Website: slack
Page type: review-order
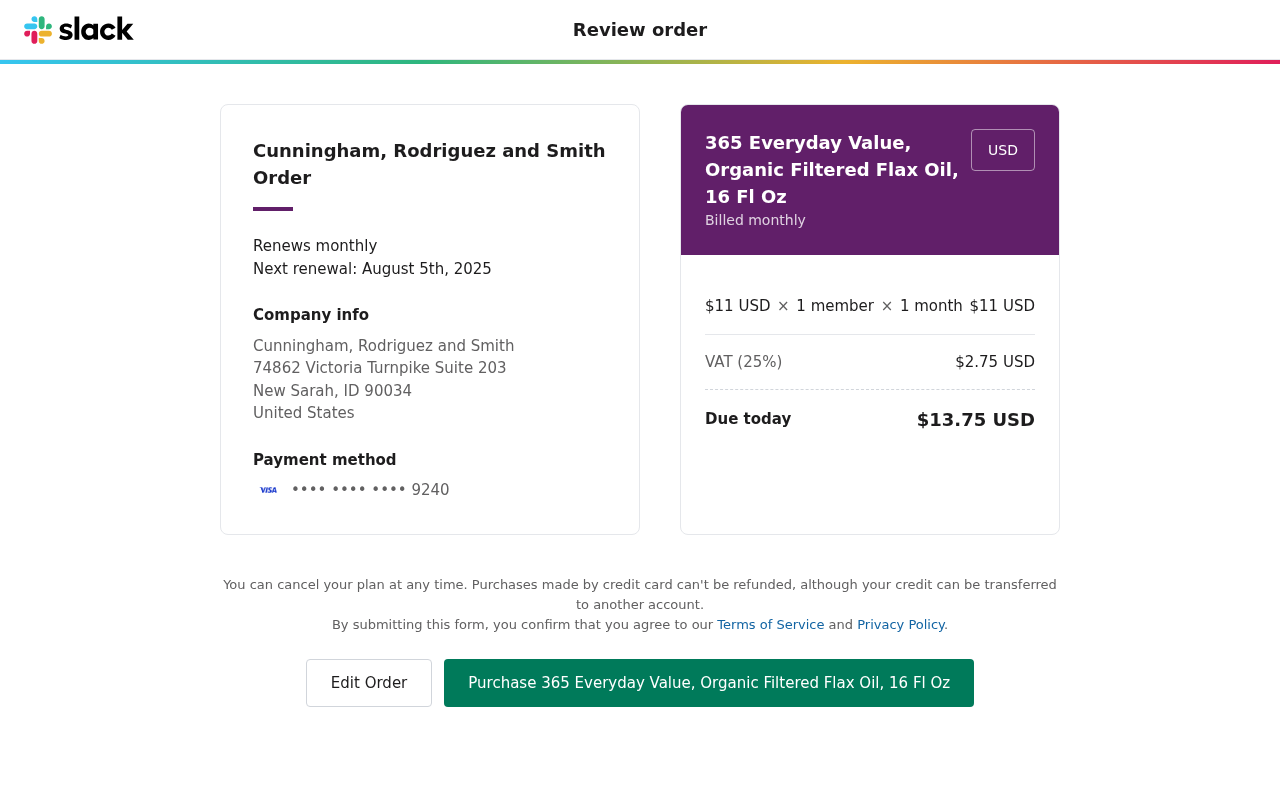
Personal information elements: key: PII_CARD_LAST4
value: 9240
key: PII_CITY_STATE_ZIP
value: New Sarah, ID 90034
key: PII_COMPANY
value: Cunningham, Rodriguez and Smith
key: PII_COUNTRY
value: United States
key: PII_STREET
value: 74862 Victoria Turnpike Suite 203
Product elements: key: PRODUCT1_NAME
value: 365 Everyday Value, Organic Filtered Flax Oil, 16 Fl Oz
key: PRODUCT1_PRICE
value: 11
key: PRODUCT1_QUANTITY
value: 1
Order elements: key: ORDER_RENEWAL_DATE
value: August 5th, 2025
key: ORDER_SUBTOTAL
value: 11
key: ORDER_TAX
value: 2.75
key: ORDER_TOTAL
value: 13.75